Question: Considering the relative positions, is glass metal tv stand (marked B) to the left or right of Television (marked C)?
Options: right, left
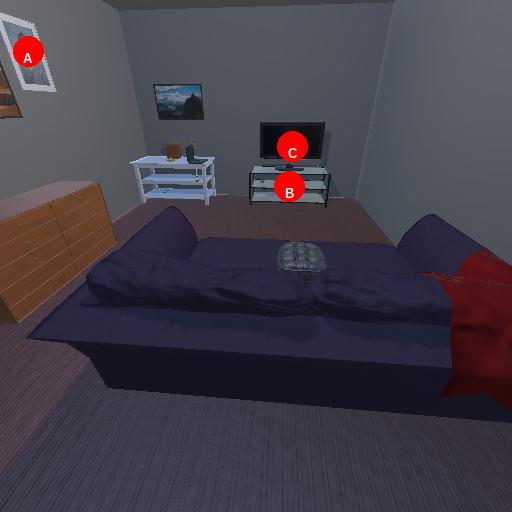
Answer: right